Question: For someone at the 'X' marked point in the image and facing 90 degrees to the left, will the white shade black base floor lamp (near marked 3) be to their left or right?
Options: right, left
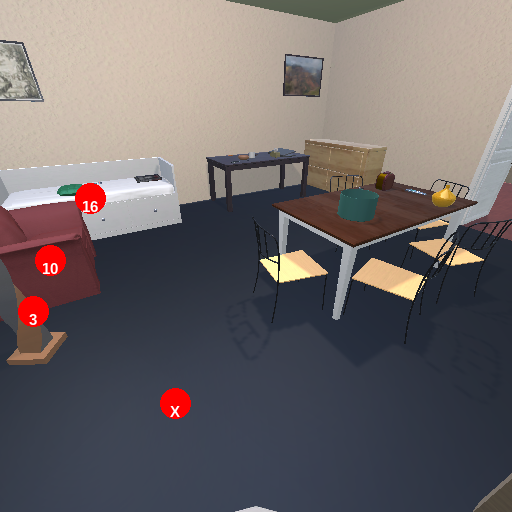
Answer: right